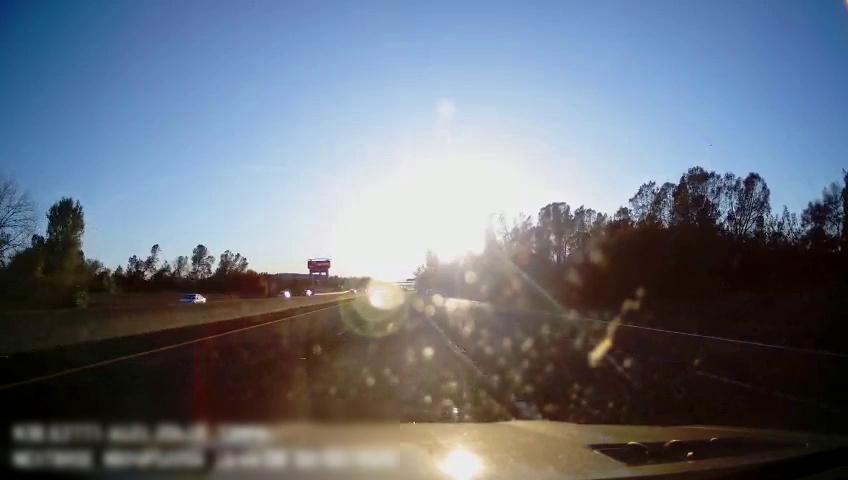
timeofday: Day
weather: Sunny
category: Drivable Space
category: Vehicles | Car
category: Vehicles | SUV
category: Vehicles | Truck
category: Lanes | Alternate Lane
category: Lanes | Alternate Lane
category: Lanes | Current Lane
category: Lanes | Current Lane
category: Lanes | Alternate Lane